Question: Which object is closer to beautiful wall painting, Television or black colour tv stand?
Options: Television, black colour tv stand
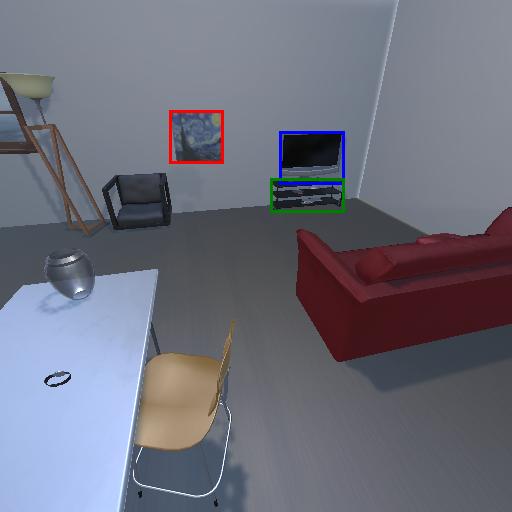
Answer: Television